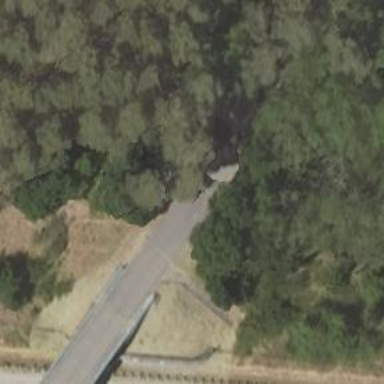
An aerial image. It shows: Track road on bridge with grade 1 track type.